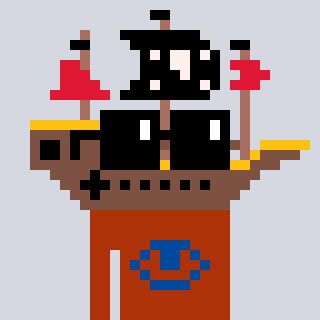
a pixel art character with square black sunglasses, a pirateship-shaped head and a hotbrown-colored body on a cool background